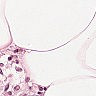
Metastatic tissue present: no